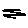
Label: zigzag